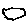
Label: cloud